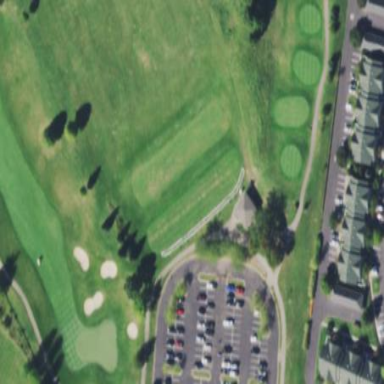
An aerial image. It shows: Golf tee.